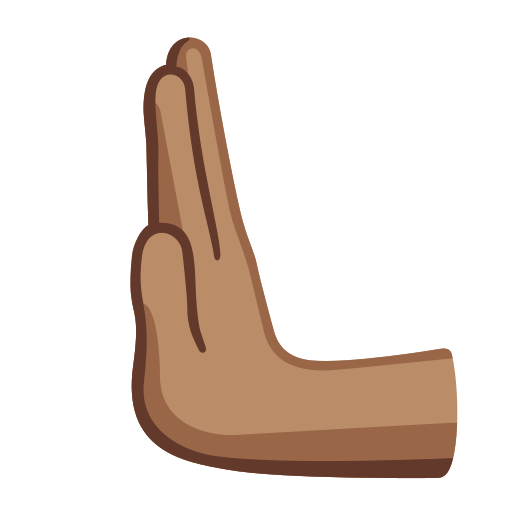
Emoji: 🫷🏽